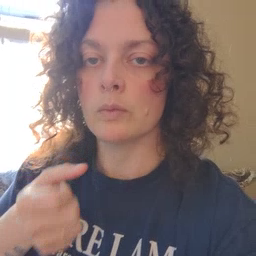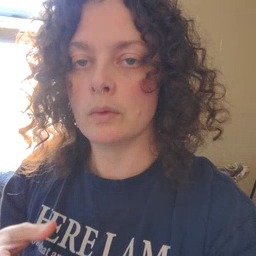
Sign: now